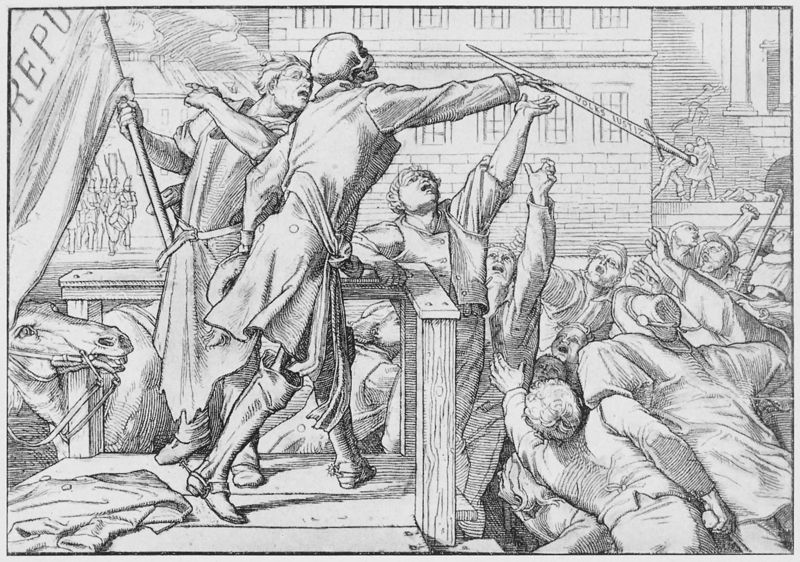
Titel: Auch ein Totentanz
Künstler: Alfred Rethel
Institution: Düsseldorf, Kunstsammlung NRW
Schlagwörter: kampf, menschen, frankreich, skizze, zeichnung, gebäude, haus, tod, häuser, mantel, bühne, pferd, fassade, fahne, empore, bretter, gerüst, aufruhr, druck, stich, revolution, schwert, streit, allegorie, menschenmenge, skelett, totenkopf, republik, schwet, volksjustiz, repubilk